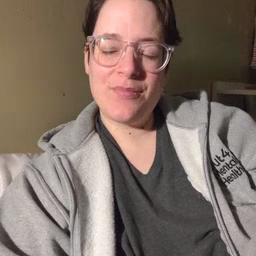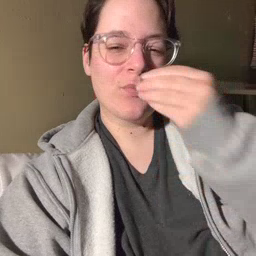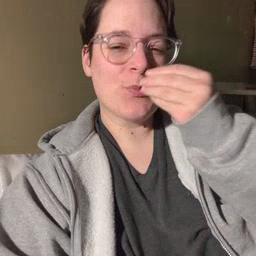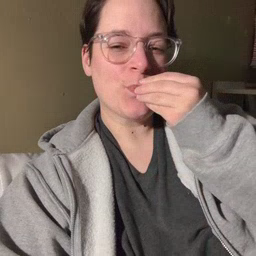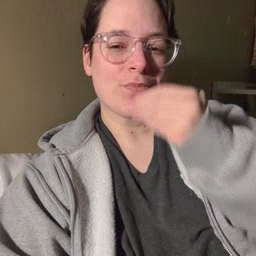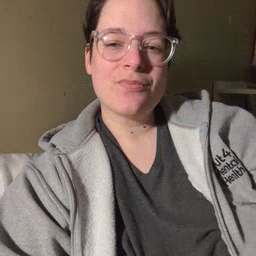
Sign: food